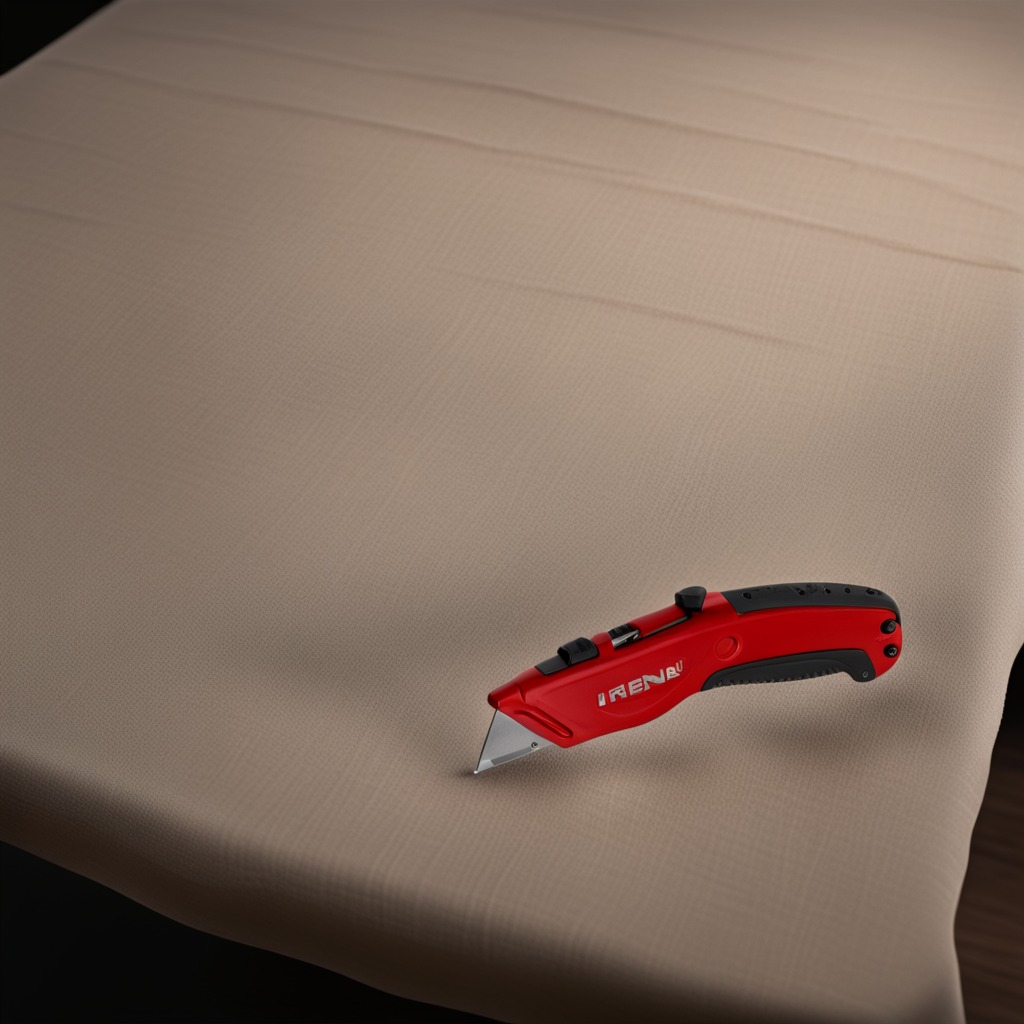
A utility knife is lying on the wooden table.